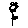
Label: flower